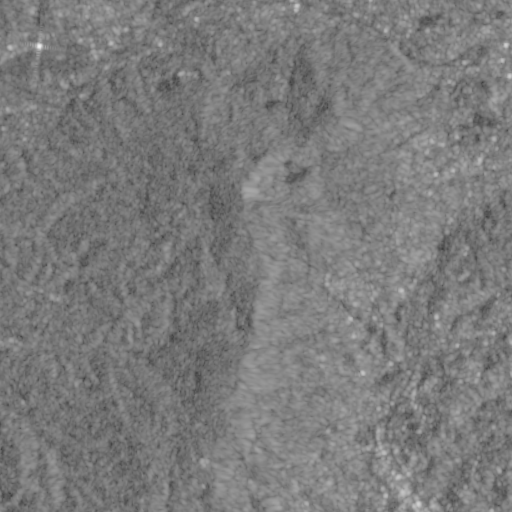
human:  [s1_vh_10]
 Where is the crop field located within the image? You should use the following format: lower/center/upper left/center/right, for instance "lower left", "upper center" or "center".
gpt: The crop field is located in the center right of the image.
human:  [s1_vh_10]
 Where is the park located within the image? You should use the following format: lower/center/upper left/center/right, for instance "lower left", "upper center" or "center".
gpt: The park is located in the lower right of the image.
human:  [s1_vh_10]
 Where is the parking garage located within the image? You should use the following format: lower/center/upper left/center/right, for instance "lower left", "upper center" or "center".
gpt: The parking garage is located in the lower right of the image.
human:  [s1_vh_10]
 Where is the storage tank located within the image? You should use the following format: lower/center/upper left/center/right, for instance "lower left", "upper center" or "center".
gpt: The storage tank is located in the center of the image.
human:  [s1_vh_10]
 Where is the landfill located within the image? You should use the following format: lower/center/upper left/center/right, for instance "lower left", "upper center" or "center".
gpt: There is no landfill in the image.

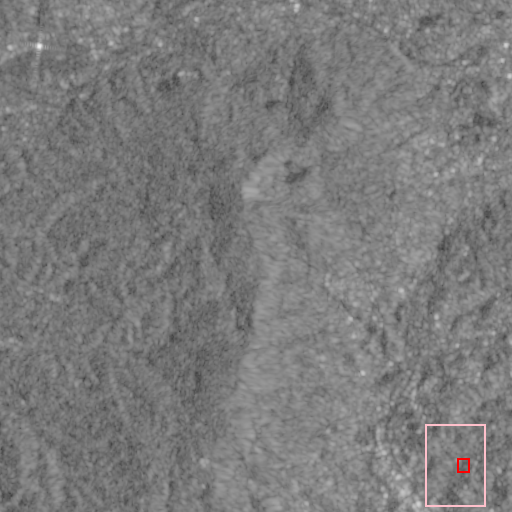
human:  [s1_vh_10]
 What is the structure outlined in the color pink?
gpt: The structure outlined in pink is a park.
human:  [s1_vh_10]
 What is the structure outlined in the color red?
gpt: The structure outlined in red is a parking lot.
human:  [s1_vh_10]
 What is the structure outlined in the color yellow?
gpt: There is no yellow outline.